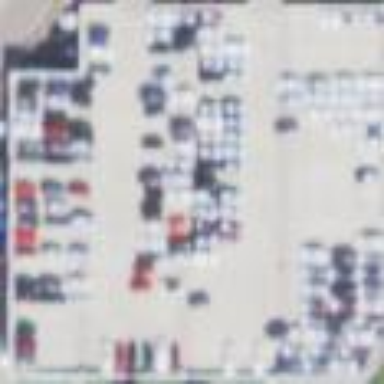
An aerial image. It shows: Car shop building.